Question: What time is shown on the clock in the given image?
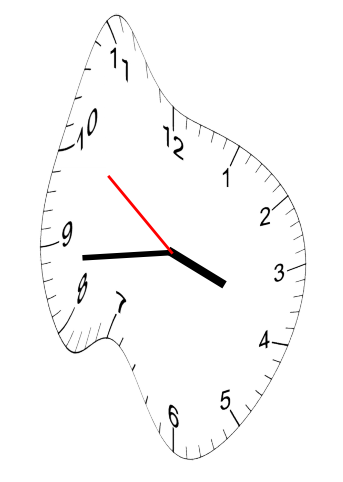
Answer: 03:43:51